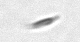
Label: Cylindrotheca